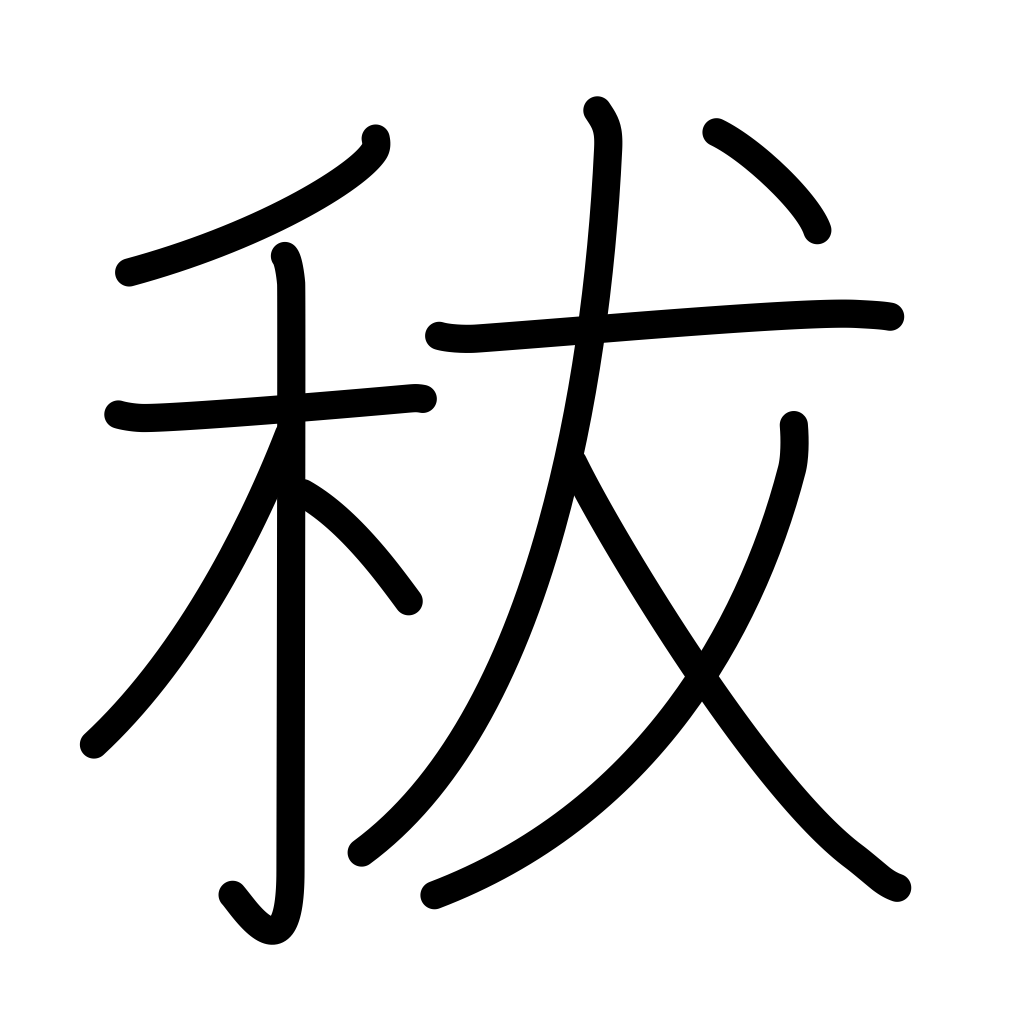
Meaning: damaged grain